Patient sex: M
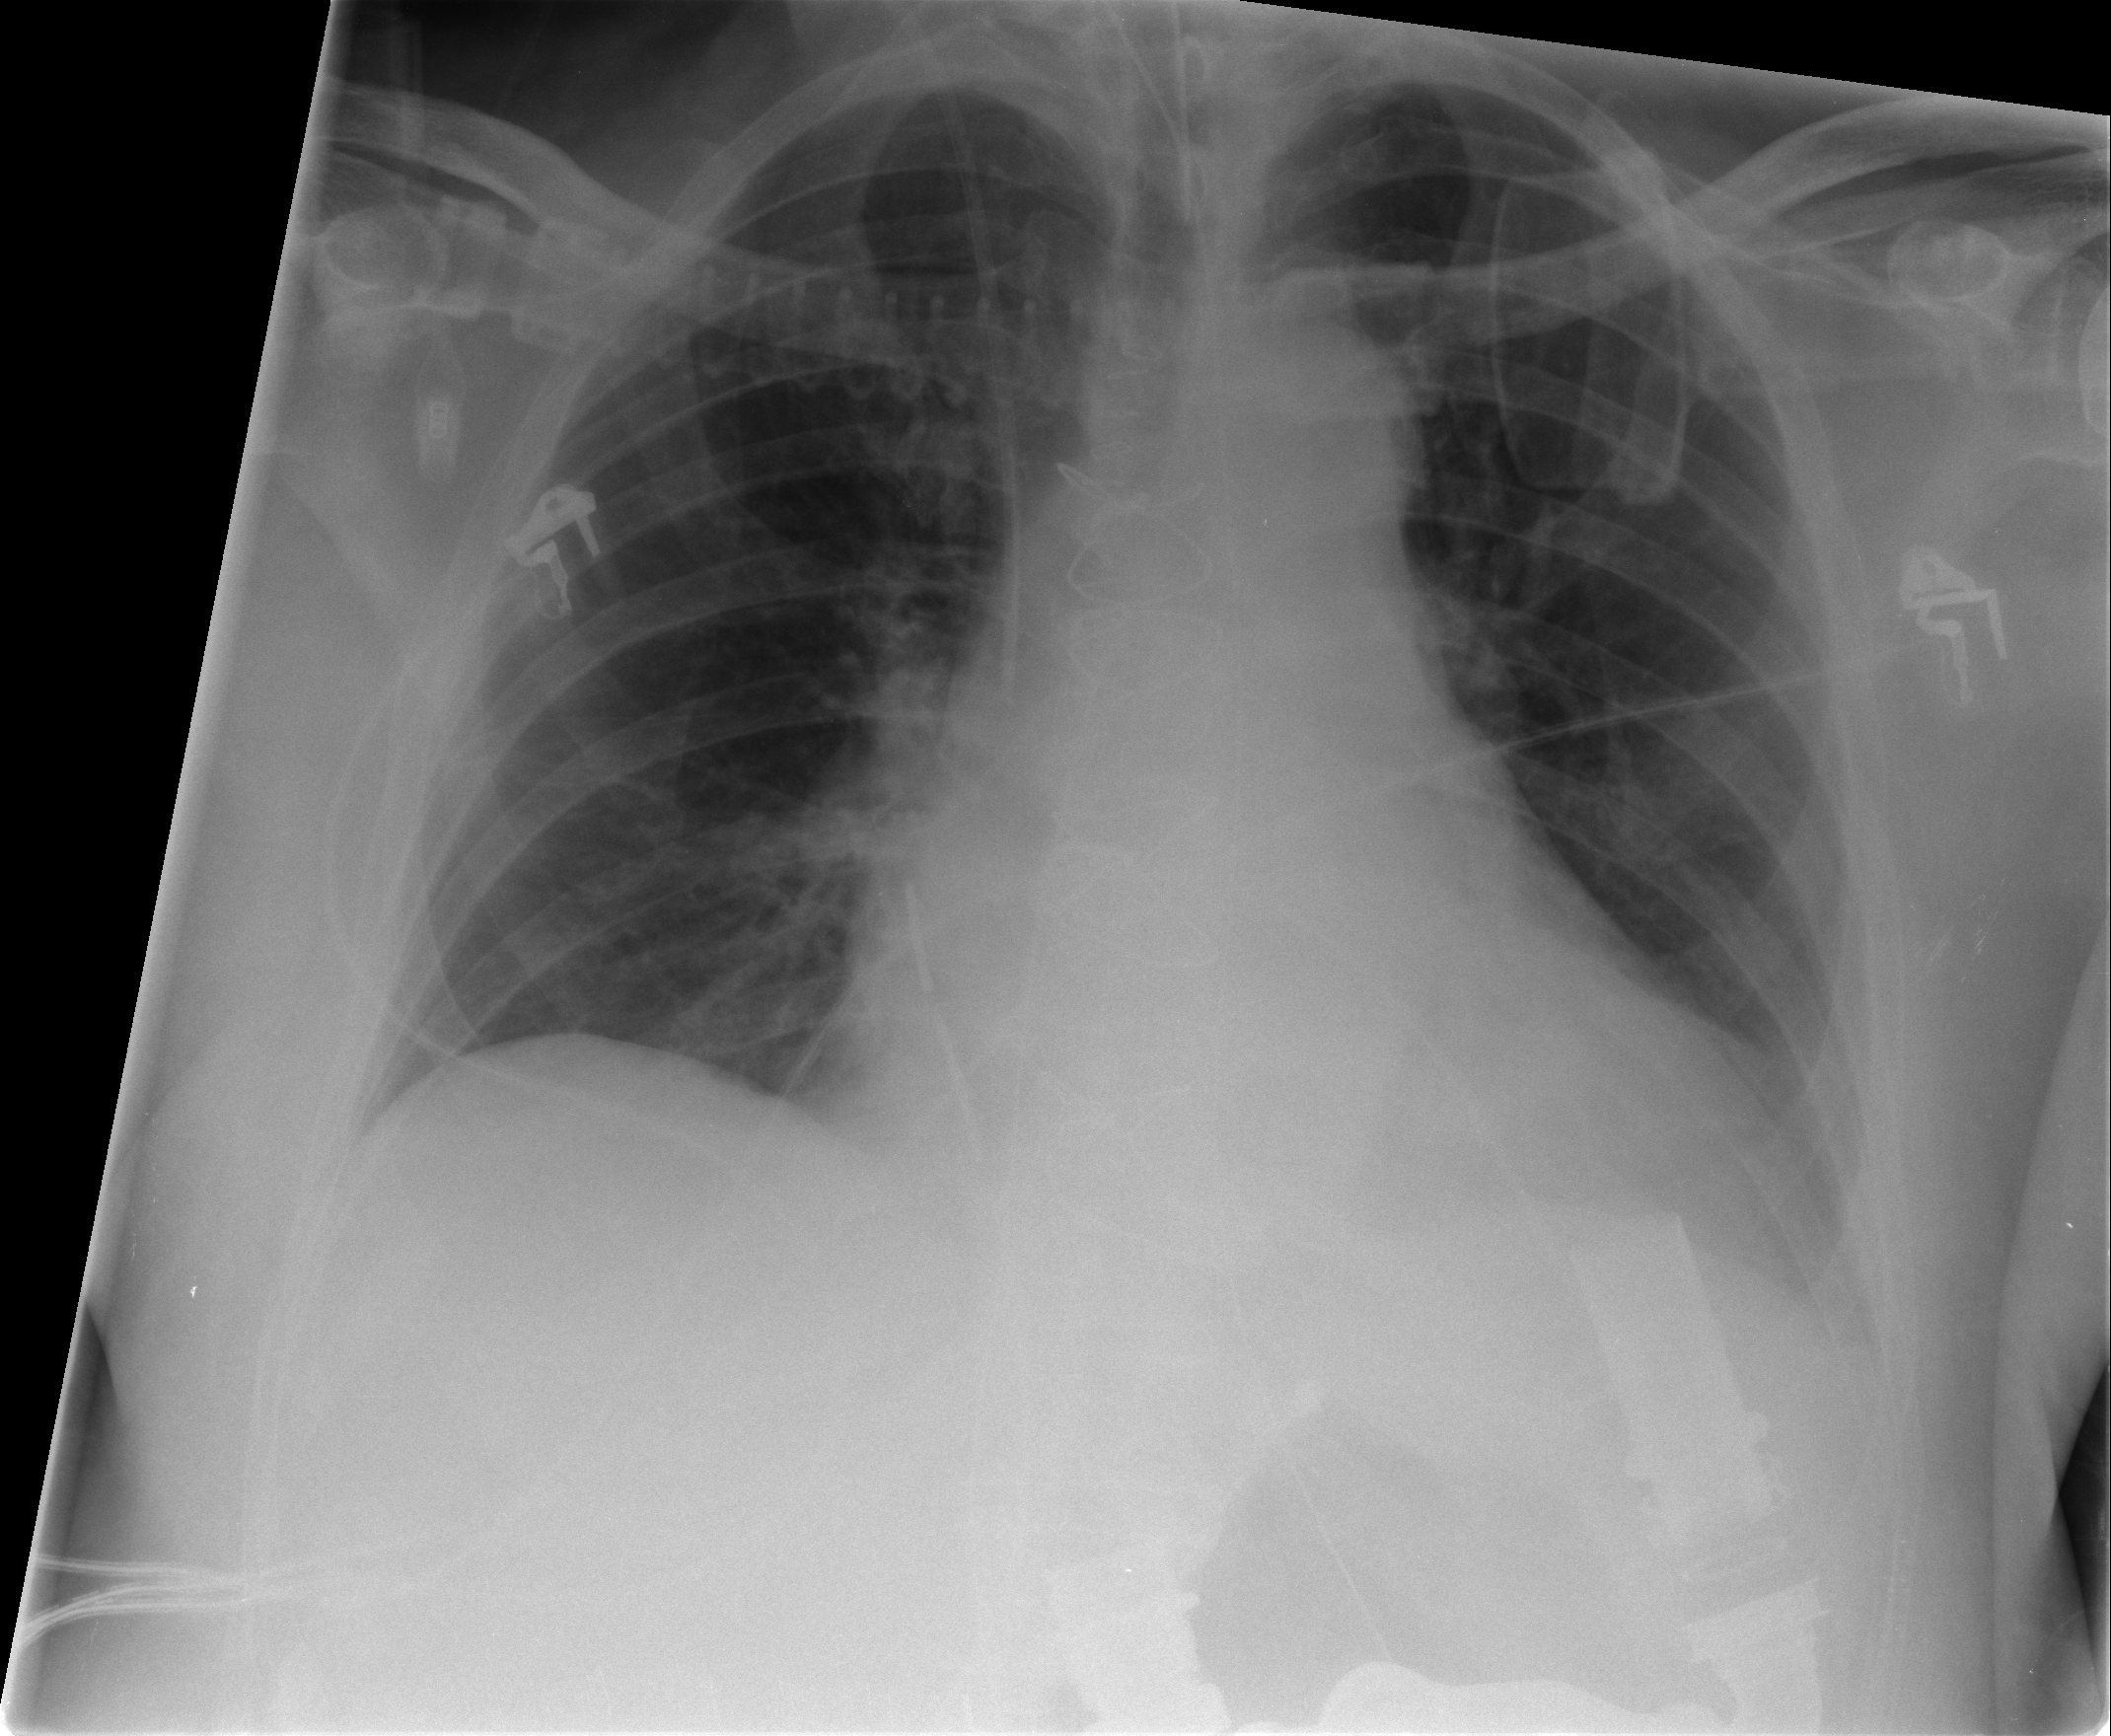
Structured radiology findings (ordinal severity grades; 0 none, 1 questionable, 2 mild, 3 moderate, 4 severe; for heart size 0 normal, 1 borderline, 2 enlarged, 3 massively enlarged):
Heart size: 2
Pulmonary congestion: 1
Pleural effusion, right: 0
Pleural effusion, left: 0
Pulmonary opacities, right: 0
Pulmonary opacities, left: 0
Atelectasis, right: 0
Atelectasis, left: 0